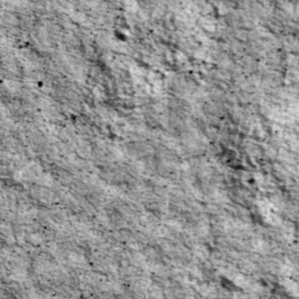
Label: non_frost